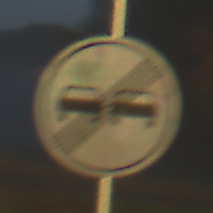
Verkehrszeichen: EndeUeberholverbot
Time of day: SunriseSunset
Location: Outdoor (Nature)
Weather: Clear
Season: NotSpecified
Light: Natural